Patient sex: M
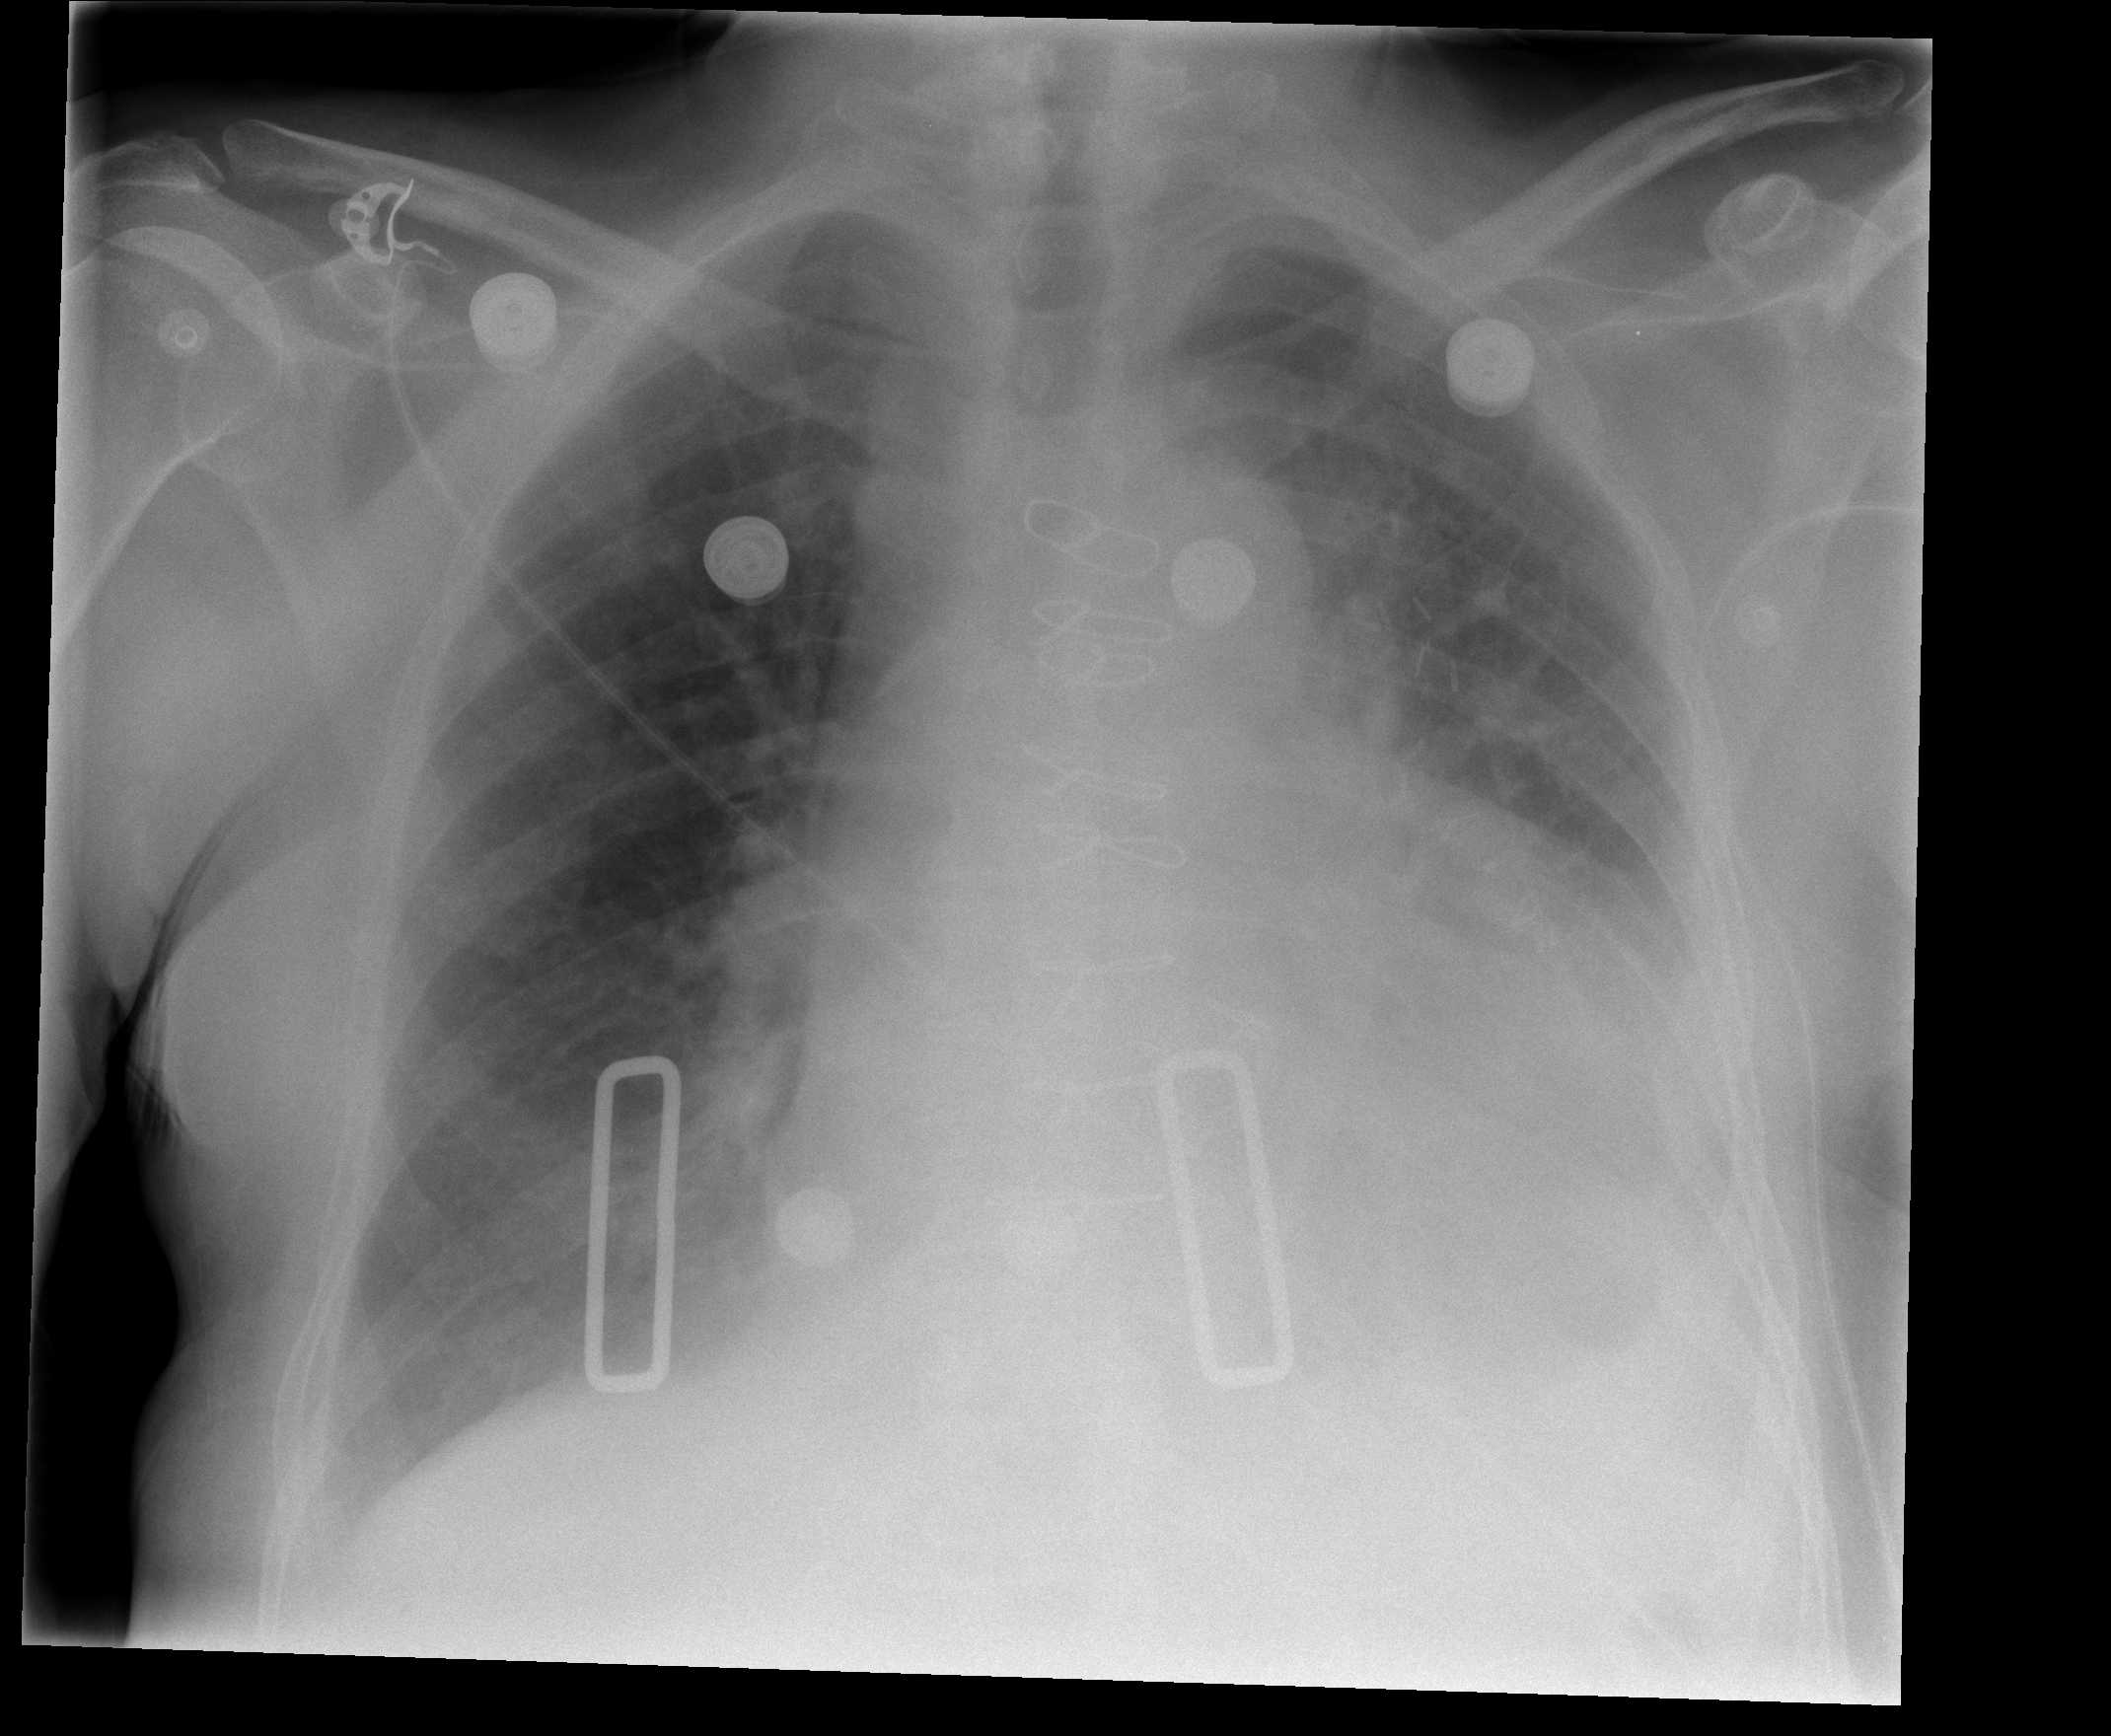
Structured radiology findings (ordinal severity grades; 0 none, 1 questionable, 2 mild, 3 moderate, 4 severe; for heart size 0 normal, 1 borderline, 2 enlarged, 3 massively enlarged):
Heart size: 2
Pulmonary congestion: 2
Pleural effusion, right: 1
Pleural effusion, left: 2
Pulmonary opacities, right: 0
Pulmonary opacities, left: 0
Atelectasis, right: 0
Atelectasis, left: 2